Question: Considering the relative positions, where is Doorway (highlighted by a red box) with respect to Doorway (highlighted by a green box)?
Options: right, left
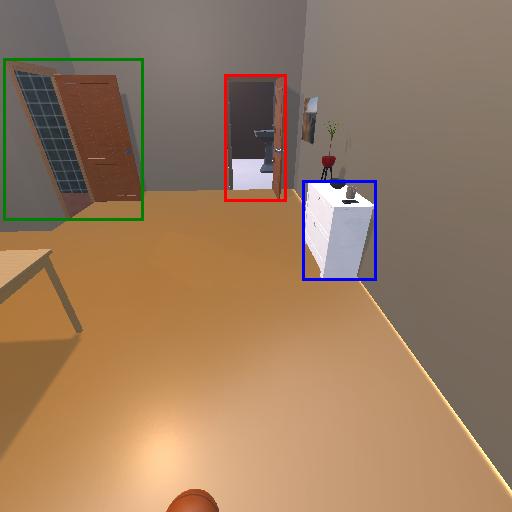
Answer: right